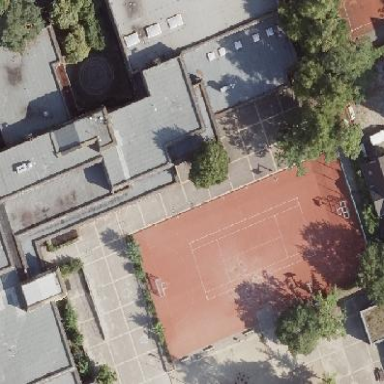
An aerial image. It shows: School building.